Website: ulta-beauty
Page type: billing-address
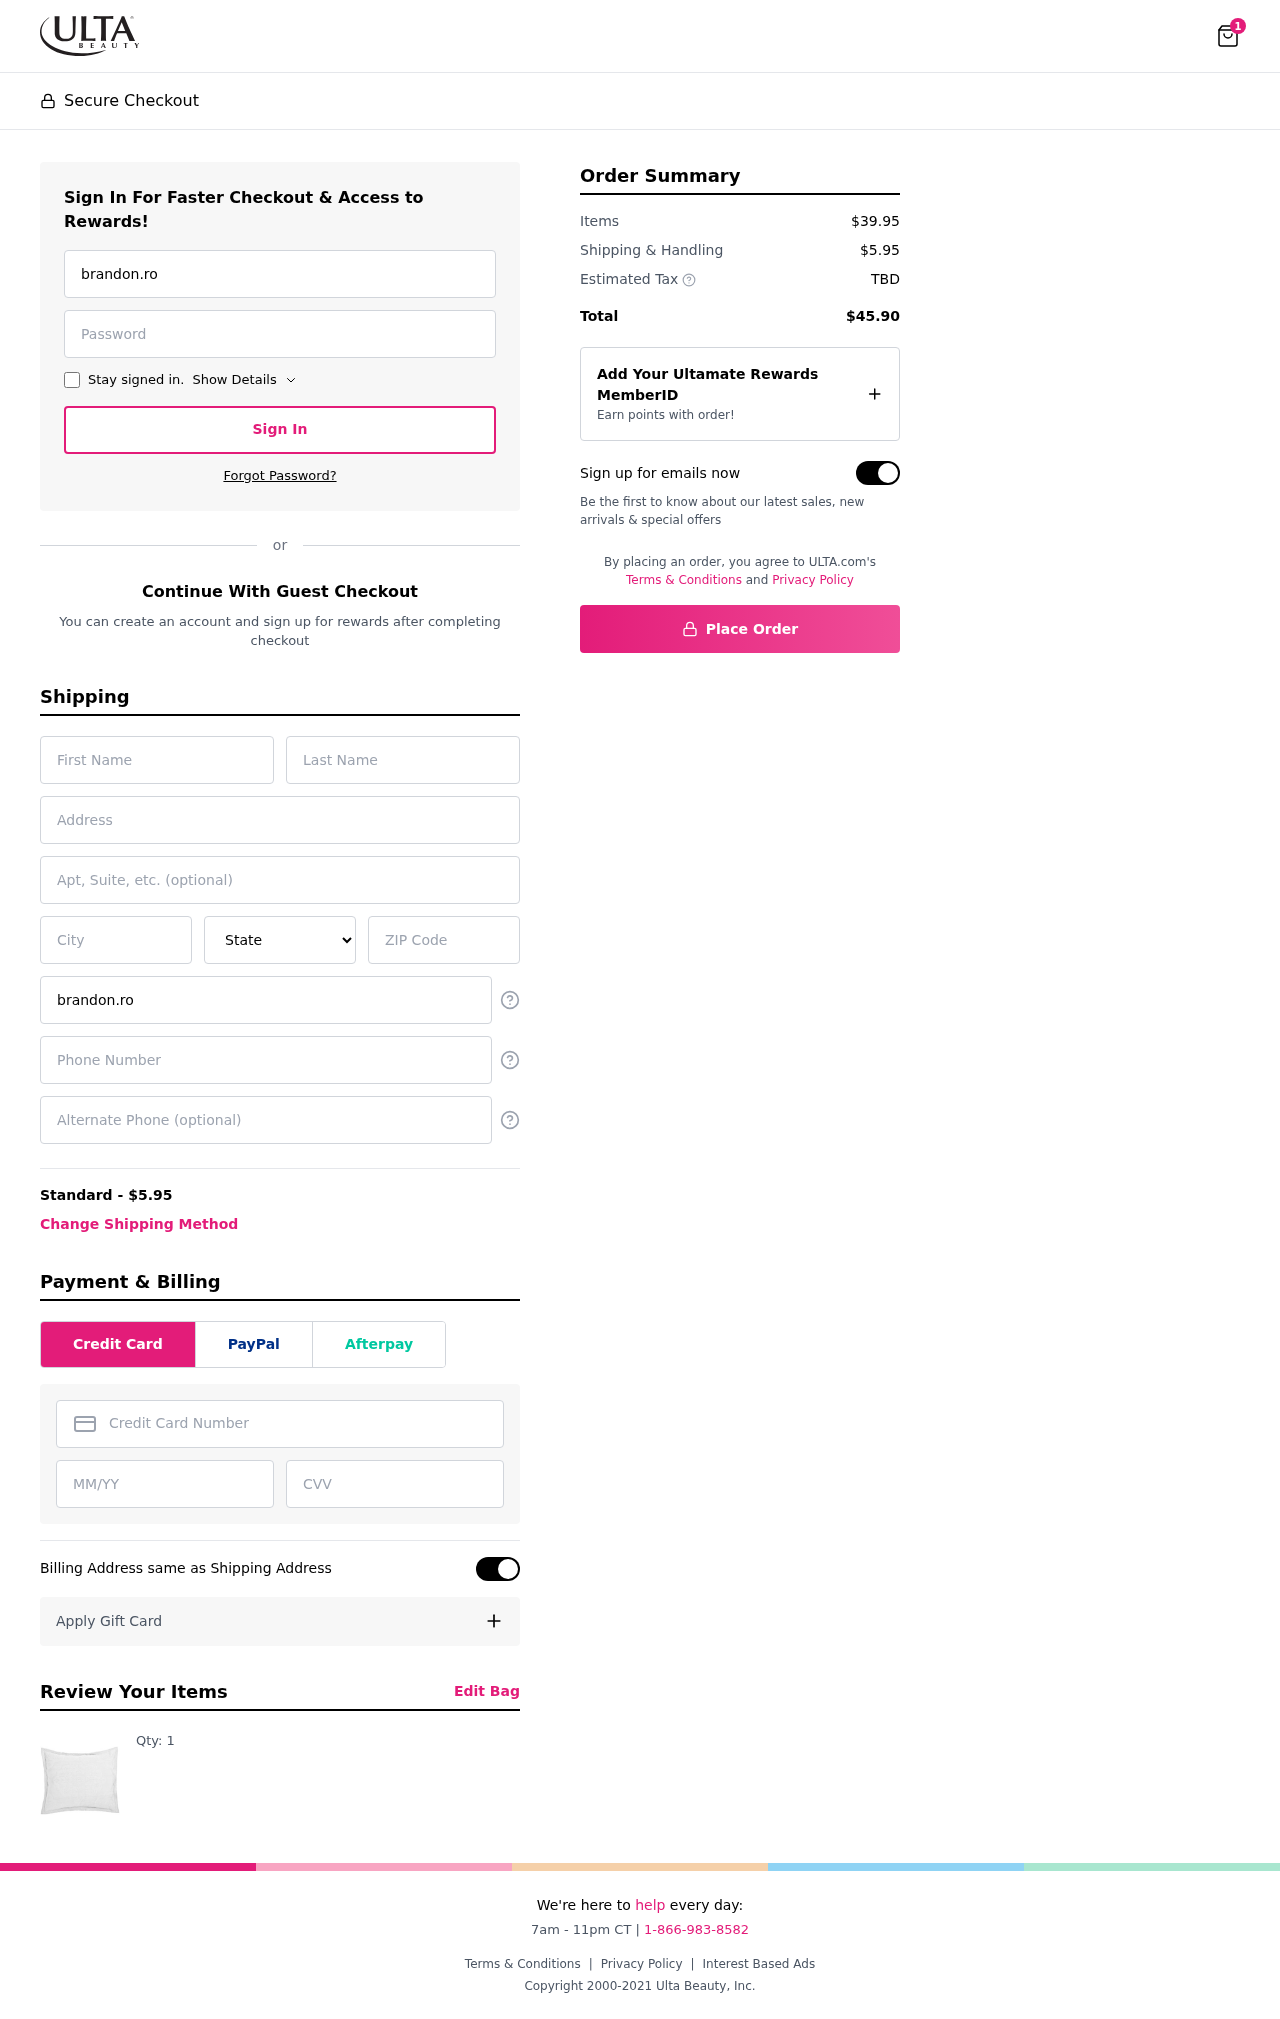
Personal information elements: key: PII_STATE
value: New York
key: PII_EMAIL
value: brandon.roberts@hotmail.com
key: PII_FIRSTNAME
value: Brandon
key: PII_LASTNAME
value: Roberts
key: PII_STREET
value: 9100 Gabriel Branch Suite 194
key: PII_CITY
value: Espinozamouth
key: PII_POSTCODE
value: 52537
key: PII_PHONE
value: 7108667334
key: PII_CARD_NUMBER
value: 6537 8310 4806 6390
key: PII_CARD_EXPIRY
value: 08/28
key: PII_CARD_CVV
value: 119
Product elements: key: PRODUCT1_QUANTITY
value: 1
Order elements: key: ORDER_NUM_ITEMS
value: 1
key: ORDER_SHIPPING_COST
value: $5.95
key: ORDER_SUBTOTAL
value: $39.95
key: ORDER_TOTAL
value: $45.90